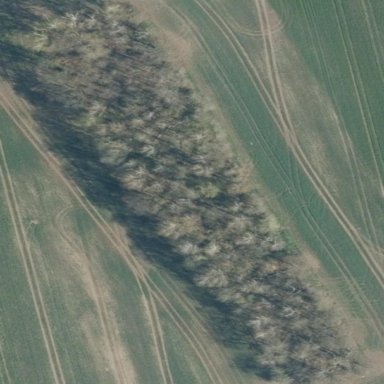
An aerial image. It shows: Forest area.